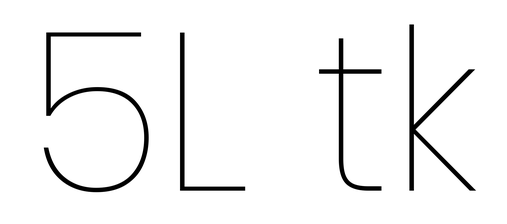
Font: Poppins-Thin